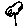
Label: tree